Aerial crown-view tile of a tropical tree (Barro Colorado Island, Panama), acquired 20250512:
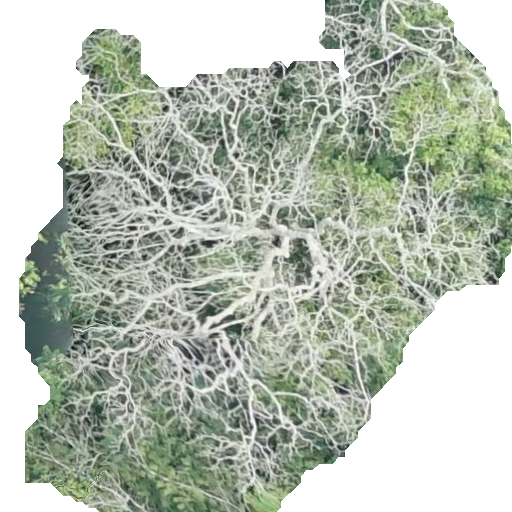
Species: Dipteryx oleifera
GBIF accepted scientific name: Dipteryx oleifera
Crown area: 272.793 m²